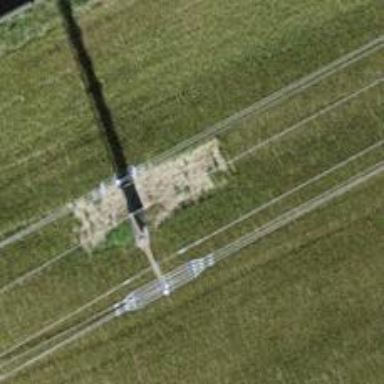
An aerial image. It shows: Three power lines with cables.